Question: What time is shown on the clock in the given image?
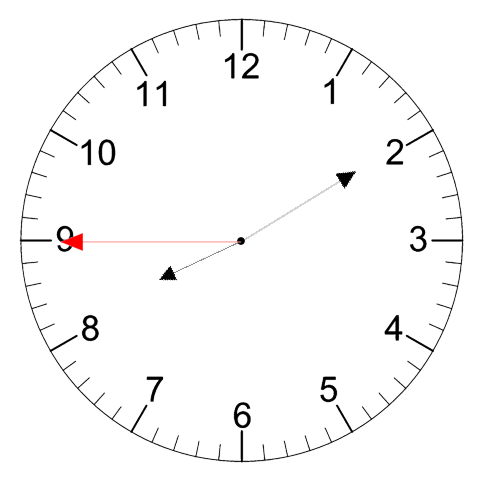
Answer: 08:09:45